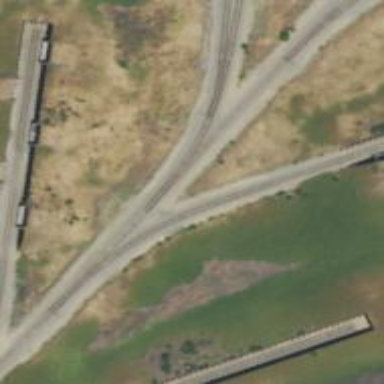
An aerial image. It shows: Rail spur service.